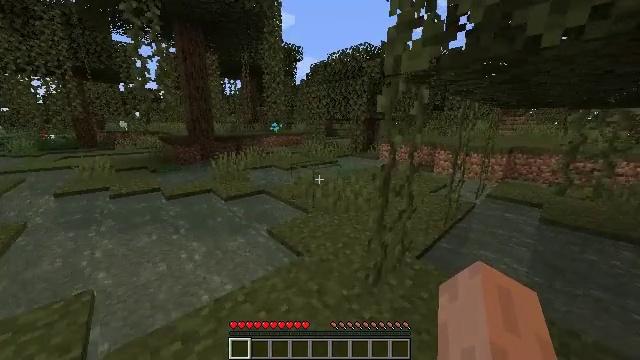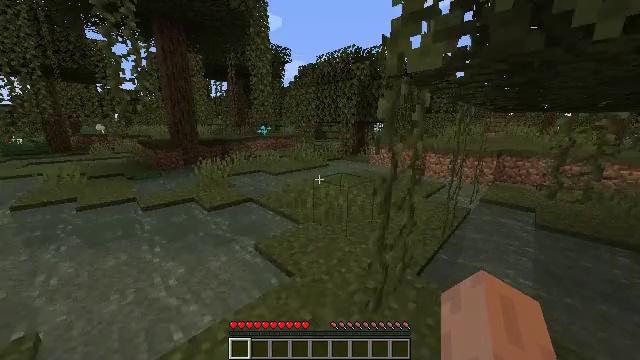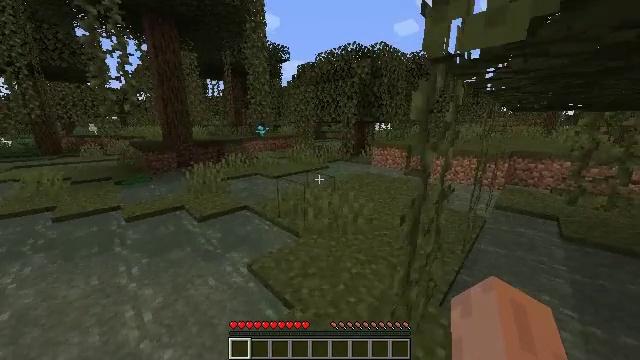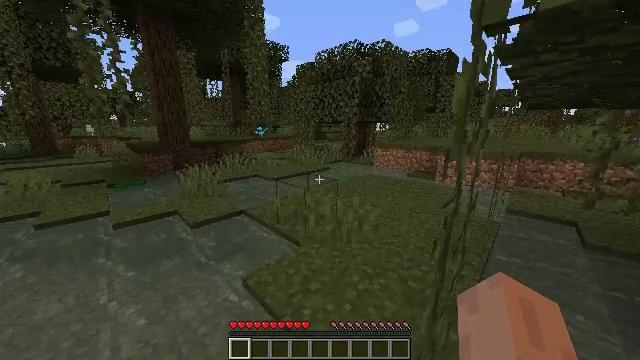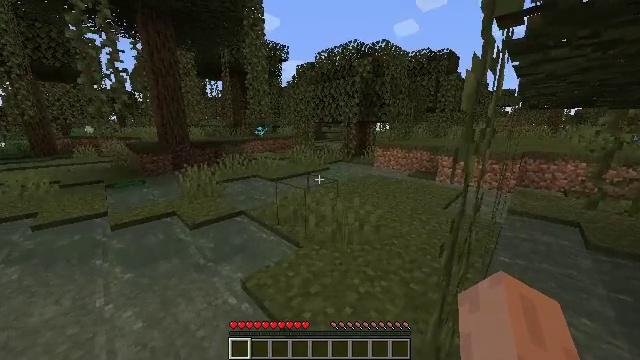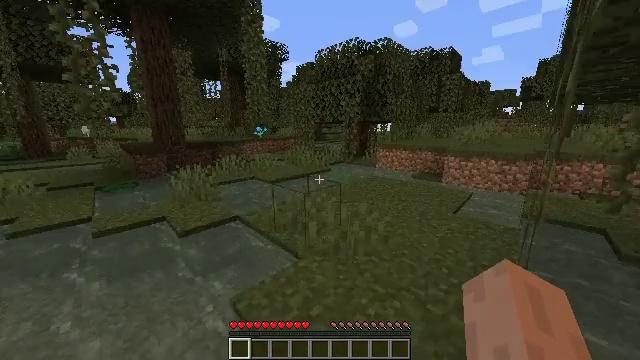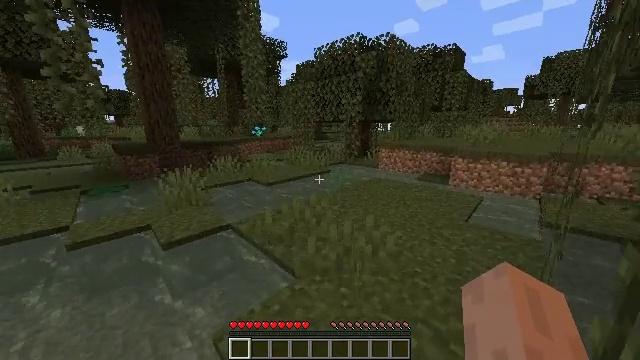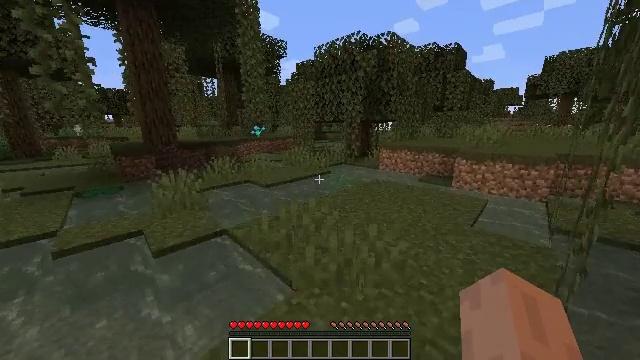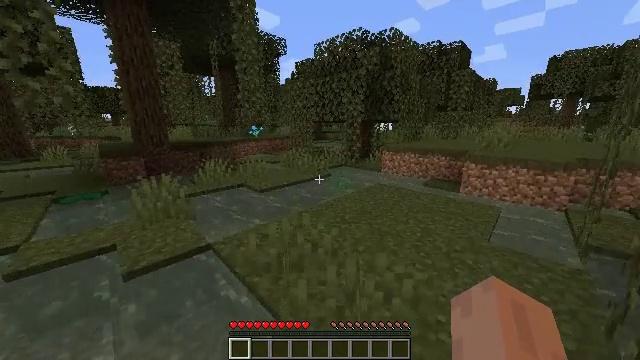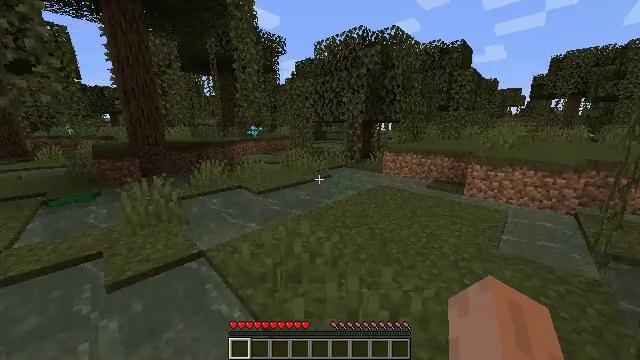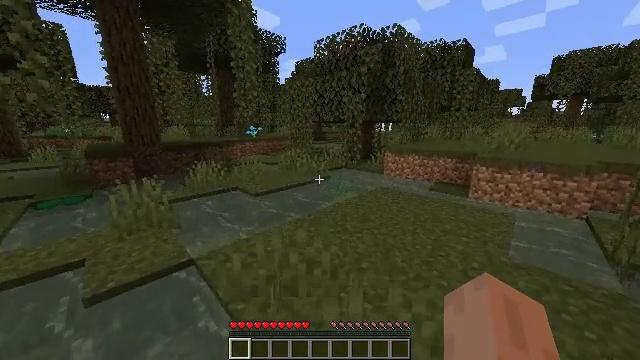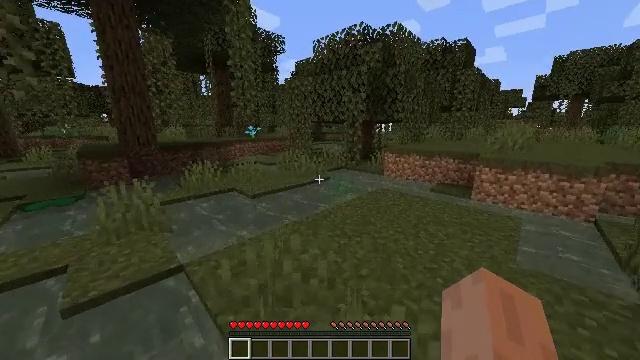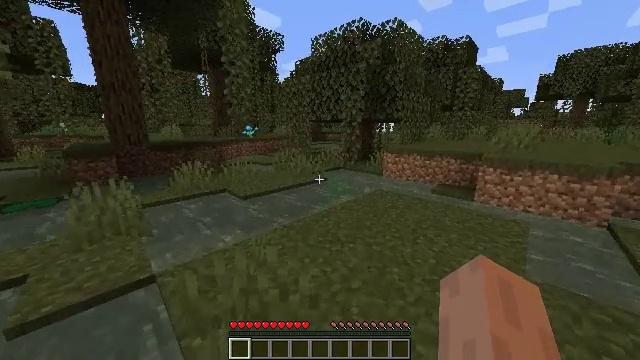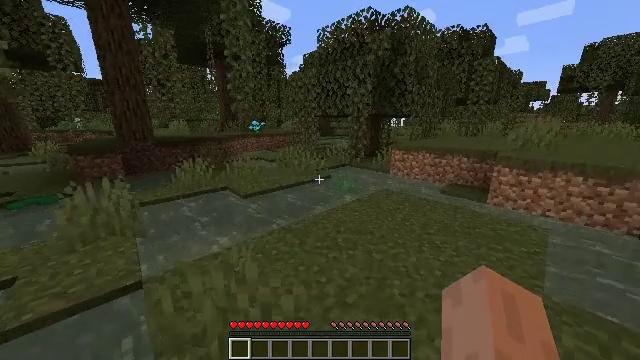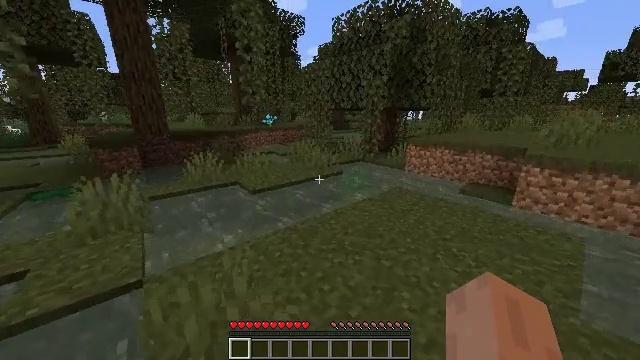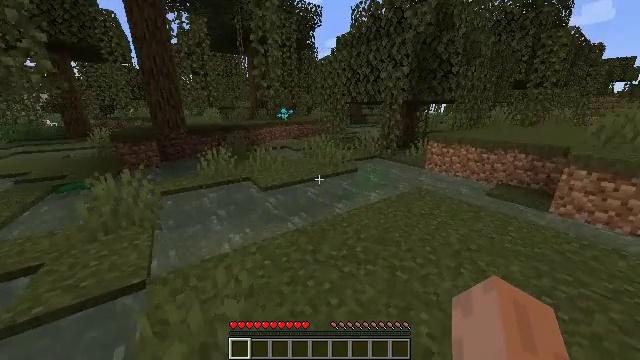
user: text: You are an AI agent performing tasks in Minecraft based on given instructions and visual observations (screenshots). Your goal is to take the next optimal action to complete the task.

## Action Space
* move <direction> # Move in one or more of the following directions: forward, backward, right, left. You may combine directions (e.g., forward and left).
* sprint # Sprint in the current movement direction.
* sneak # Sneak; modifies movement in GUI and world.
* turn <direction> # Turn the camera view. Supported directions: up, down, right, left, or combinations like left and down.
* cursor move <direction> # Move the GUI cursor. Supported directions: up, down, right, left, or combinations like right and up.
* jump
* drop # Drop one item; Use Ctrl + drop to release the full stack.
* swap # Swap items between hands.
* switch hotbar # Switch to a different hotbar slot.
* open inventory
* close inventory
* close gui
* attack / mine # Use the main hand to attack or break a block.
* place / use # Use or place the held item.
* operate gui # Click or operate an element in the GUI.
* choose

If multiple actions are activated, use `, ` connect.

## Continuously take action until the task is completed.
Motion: motion action
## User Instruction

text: Collect blue orchid by hitting it.
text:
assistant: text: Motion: move forward, sprint, turn right
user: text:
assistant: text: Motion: move forward, sprint
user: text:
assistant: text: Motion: move forward, sprint
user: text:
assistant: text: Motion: move forward, sprint
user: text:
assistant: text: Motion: move forward, sprint
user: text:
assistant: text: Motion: move forward, sprint
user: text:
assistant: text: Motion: move forward, sprint
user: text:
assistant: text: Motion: move forward, sprint
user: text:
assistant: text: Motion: move forward, sprint
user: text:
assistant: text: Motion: move forward, sprint
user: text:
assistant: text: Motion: move forward and move right, sprint
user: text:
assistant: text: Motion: move forward and move right, sprint
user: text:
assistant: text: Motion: move forward and move right, sprint, turn left and down
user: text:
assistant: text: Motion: move forward, sprint, turn left and down
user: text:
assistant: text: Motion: move forward, sprint, turn left and down
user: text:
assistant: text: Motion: move forward, sprint, turn left
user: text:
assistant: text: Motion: move forward, sprint, turn left
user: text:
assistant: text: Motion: move forward, sprint, turn left
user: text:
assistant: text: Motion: move forward, sprint, turn left
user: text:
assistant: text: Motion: move forward, sprint, turn left
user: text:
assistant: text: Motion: move forward, sprint
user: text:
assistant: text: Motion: move forward, sprint
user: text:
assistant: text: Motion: move forward, sprint
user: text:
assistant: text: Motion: move forward, sprint
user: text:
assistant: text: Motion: move forward, sprint, jump
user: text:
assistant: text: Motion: move forward, sprint, jump
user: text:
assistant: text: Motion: move forward, sprint, turn right, jump
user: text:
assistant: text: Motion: move forward, sprint, turn right, jump
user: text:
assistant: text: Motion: move forward, sprint, jump
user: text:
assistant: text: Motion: move forward, sprint